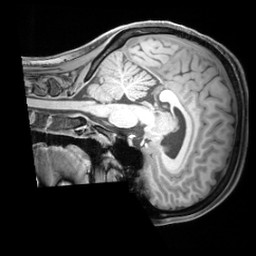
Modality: T1w
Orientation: sagittal
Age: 22
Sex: female
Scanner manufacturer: siemens
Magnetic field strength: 3 T
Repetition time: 1.97 s
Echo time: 0.00206 s